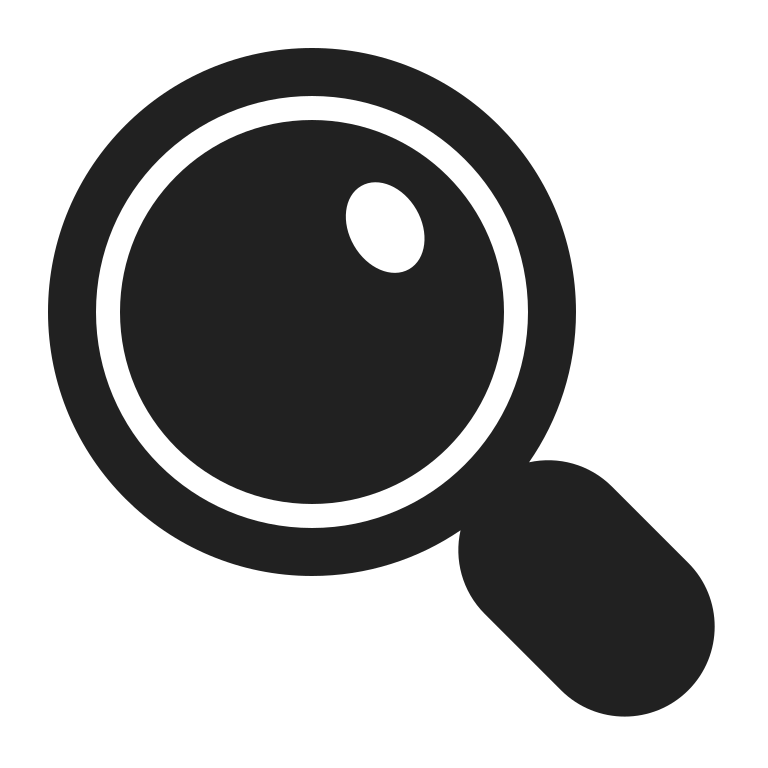
magnifying glass tilted left high contrast